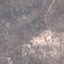
Label: HerbaceousVegetation